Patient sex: F
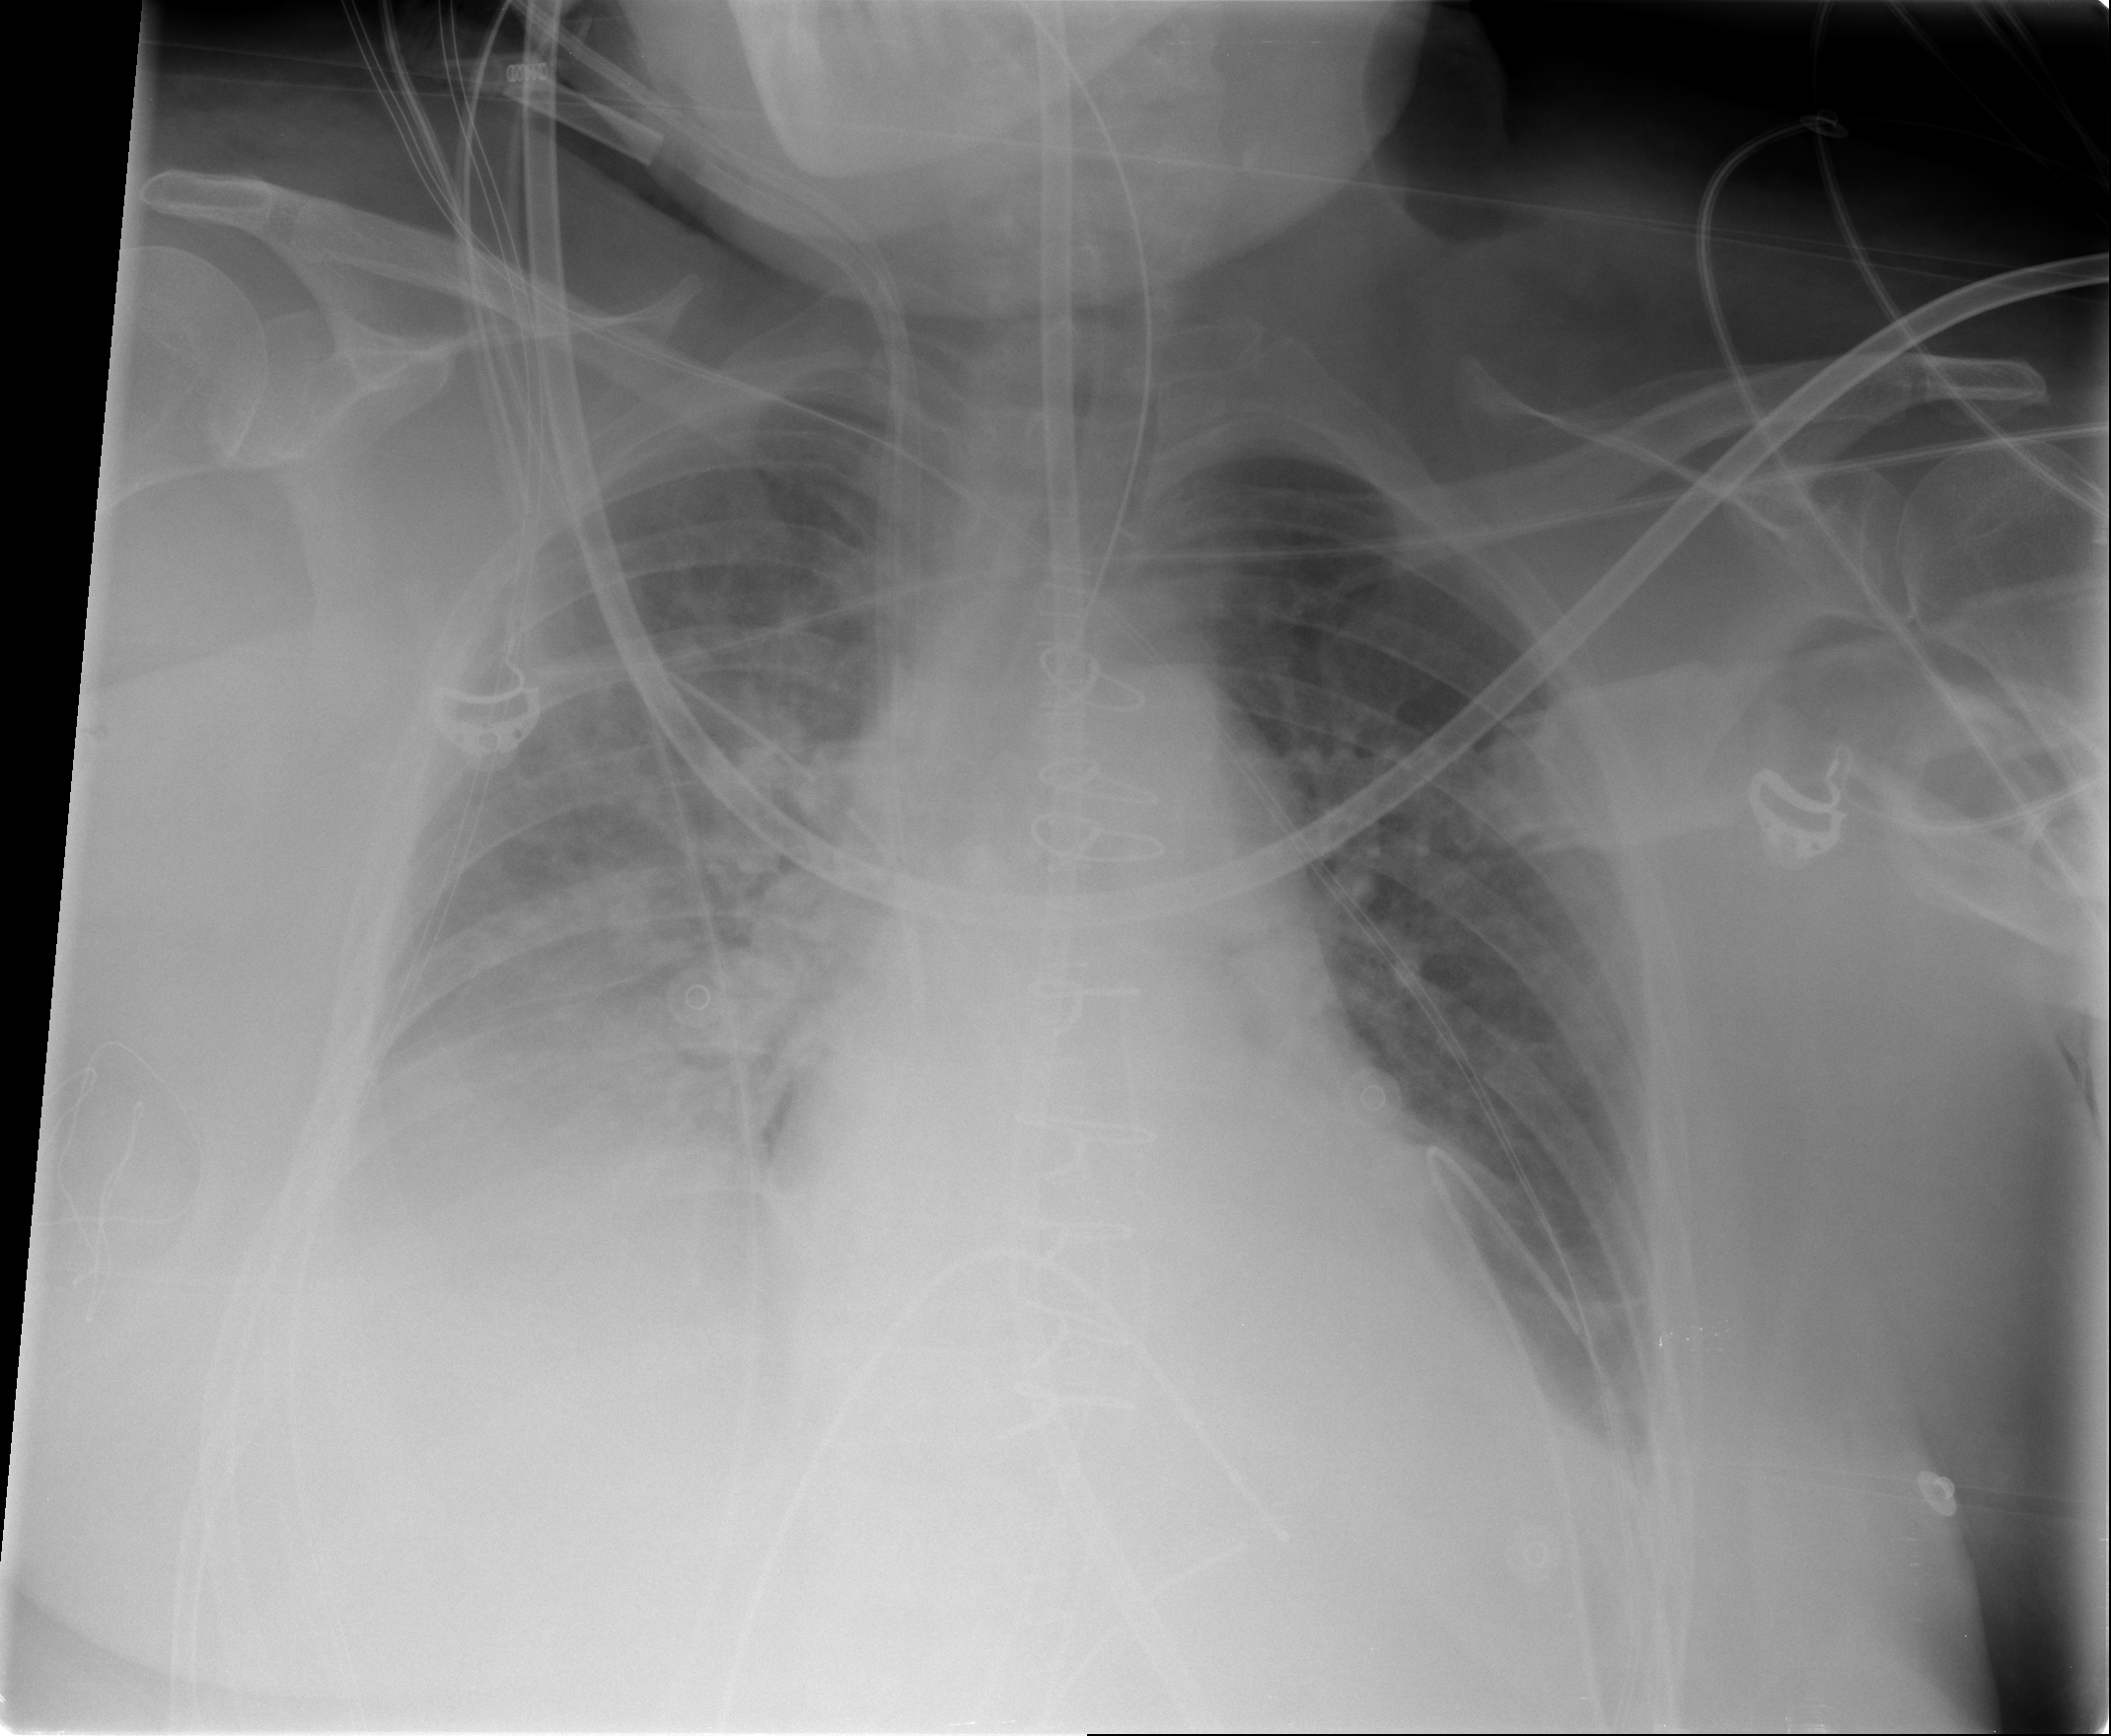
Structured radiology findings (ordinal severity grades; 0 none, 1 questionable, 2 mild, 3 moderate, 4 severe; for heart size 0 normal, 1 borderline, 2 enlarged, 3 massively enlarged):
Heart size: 0
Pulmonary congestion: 2
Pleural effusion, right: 3
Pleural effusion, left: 2
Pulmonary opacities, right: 2
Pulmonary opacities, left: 0
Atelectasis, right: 3
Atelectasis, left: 2